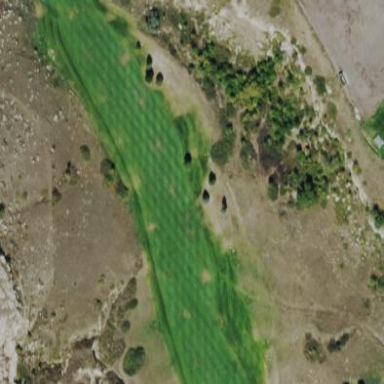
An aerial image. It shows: Rough area in golf course.